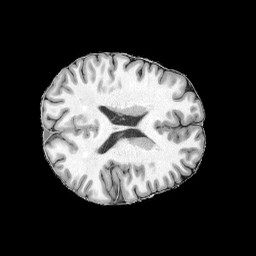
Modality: UNIT1
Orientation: axial